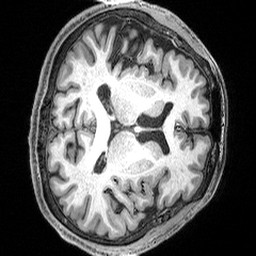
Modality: T1w
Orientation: axial
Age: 25
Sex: male
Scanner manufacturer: siemens
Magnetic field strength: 3 T
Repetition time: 2.3 s
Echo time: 0.00298 s